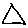
Label: triangle